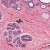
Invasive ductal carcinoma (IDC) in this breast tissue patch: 0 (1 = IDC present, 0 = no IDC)